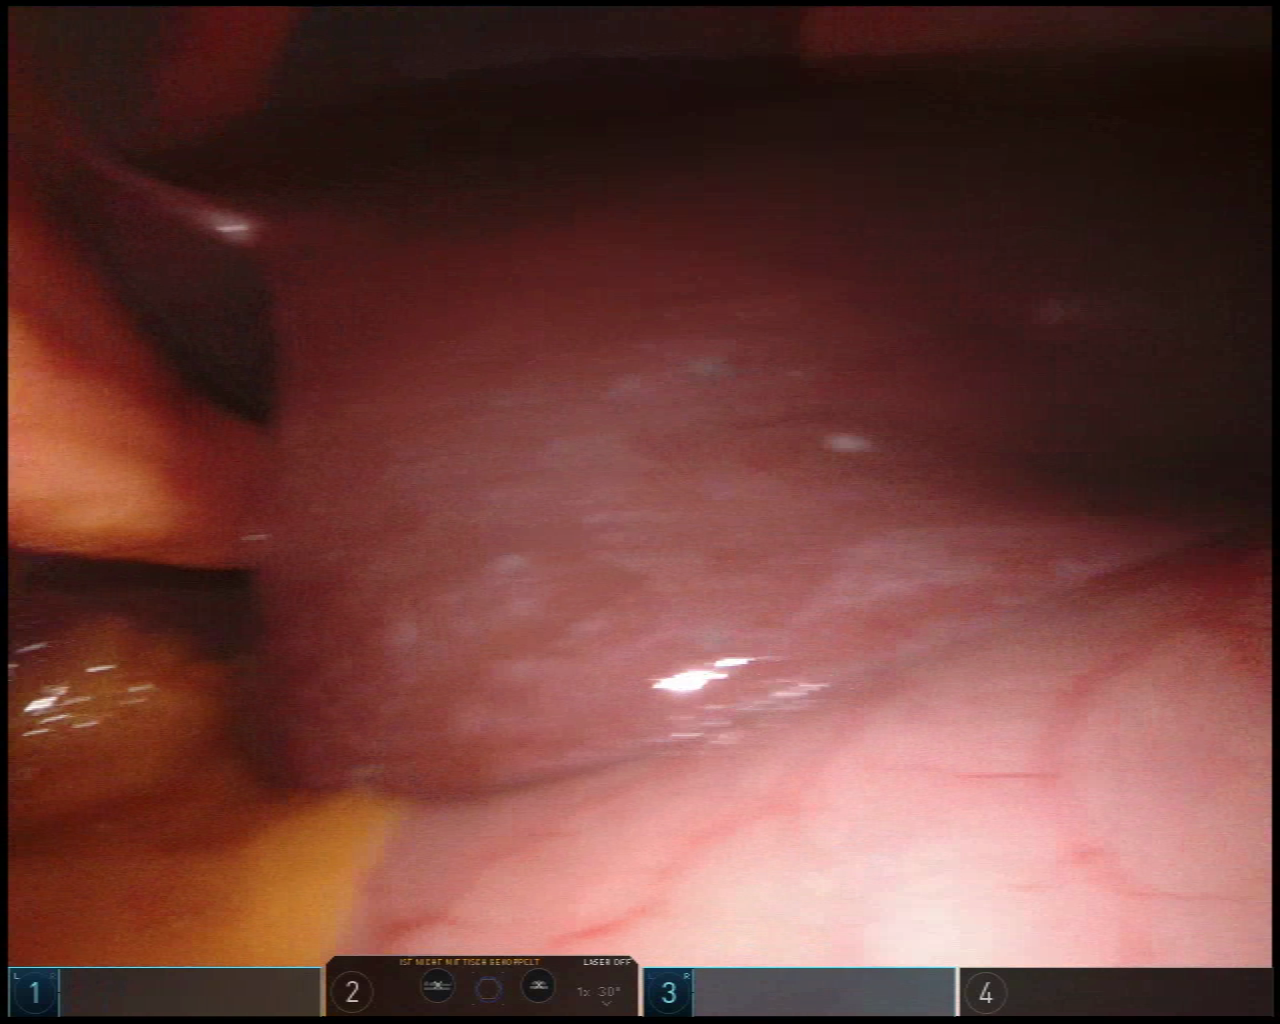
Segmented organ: stomach
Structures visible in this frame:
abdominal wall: yes
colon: no
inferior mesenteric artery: no
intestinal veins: no
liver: yes
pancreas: no
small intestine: no
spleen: no
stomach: yes
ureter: no
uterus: no
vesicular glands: no